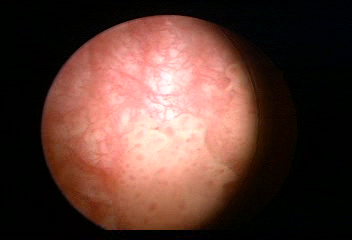
Modality: WLC
Class: Malignant
Subclass: LowGradePapillary
Lesion: L1
Stage: Ta
Morphology: Papillary
Bladder cancer association: Yes
Annotated structures: Tumor, Flat Tumor, Tumor